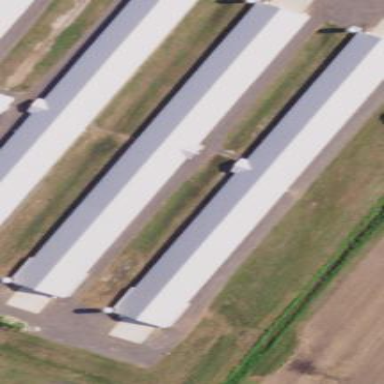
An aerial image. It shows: Farm auxiliary building.